Interaction volume radius: 5 \u00c5
Interaction volume height: 25 \u00c5
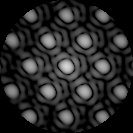
Disorder parameter: 0.05778